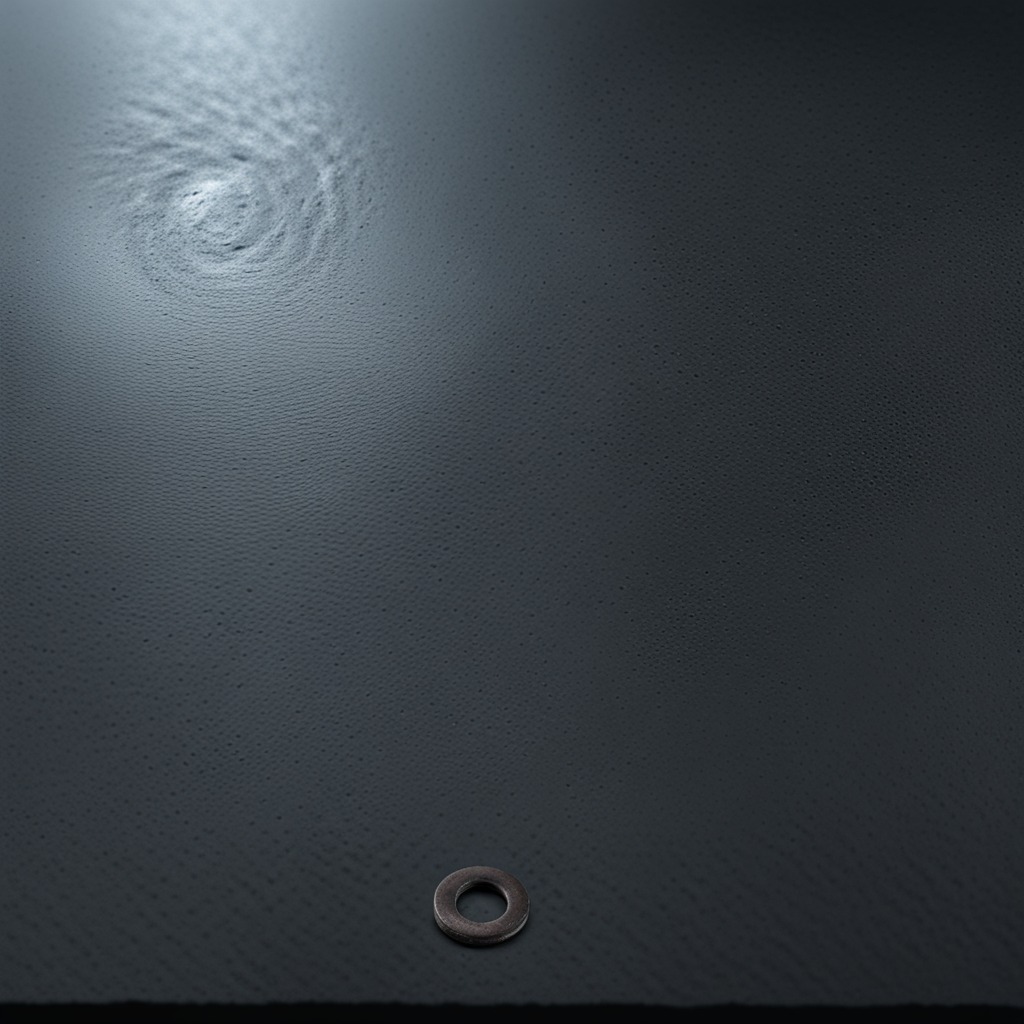
A flat metal washer is lying on the clean granite table inside a workshop at night dim ambient light soft shadows worn but